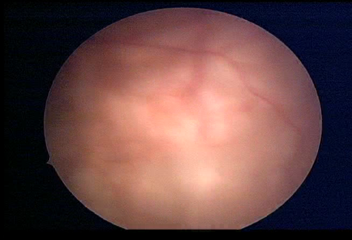
Modality: WLC
Class: Normal mucosa
Bladder cancer association: No